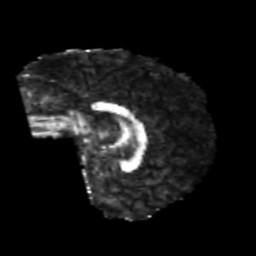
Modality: FA
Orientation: sagittal
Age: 22
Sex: female
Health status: healthy
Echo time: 0.074 s